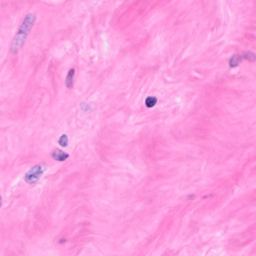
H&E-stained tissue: Breast